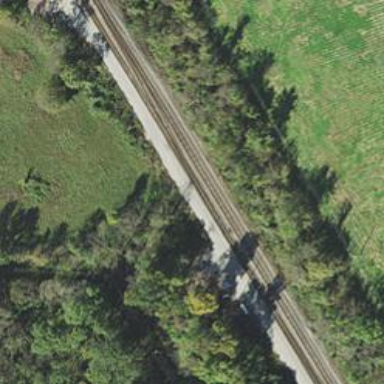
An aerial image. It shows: Railway track.